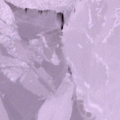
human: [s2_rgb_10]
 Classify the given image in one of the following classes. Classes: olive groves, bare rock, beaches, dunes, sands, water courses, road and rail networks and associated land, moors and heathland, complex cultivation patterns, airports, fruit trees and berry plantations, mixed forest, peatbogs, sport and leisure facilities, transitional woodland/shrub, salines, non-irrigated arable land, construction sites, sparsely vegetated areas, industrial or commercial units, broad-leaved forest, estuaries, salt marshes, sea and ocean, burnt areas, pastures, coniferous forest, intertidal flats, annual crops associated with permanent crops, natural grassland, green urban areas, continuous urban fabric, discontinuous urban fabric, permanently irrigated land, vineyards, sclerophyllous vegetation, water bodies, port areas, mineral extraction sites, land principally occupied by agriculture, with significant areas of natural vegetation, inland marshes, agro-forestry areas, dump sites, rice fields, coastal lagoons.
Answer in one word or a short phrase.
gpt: sea and ocean